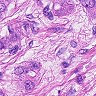
Metastatic tissue present: yes